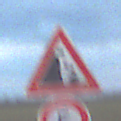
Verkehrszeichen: SteinschlagLinks
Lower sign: Geschwindigkeit5
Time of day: SunriseSunset
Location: Outdoor (Nature)
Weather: PartlyCloudy
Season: NotSpecified
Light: Natural